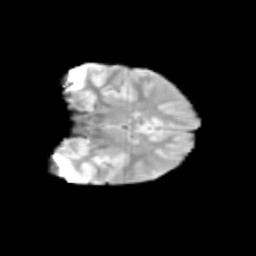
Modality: T2w
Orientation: coronal
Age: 12
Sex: female
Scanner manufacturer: siemens
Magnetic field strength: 3 T
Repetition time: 3.8 s
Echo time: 0.07 s